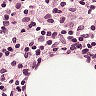
Metastatic tissue present: no